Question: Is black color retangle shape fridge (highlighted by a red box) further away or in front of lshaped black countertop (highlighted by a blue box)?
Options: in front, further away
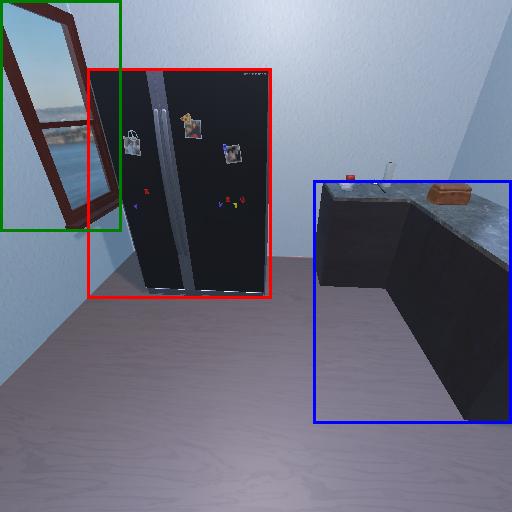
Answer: in front